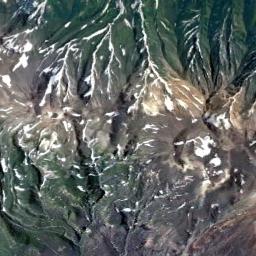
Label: snowberg